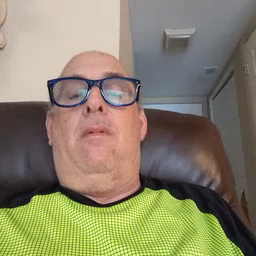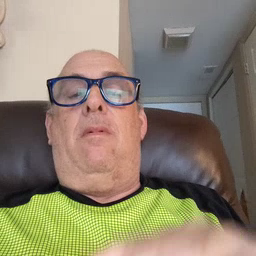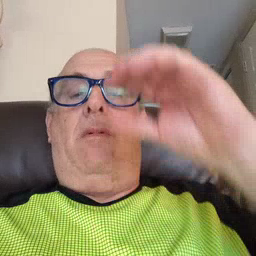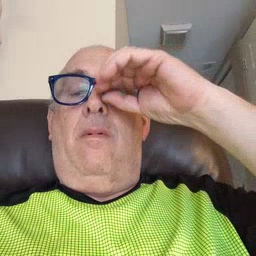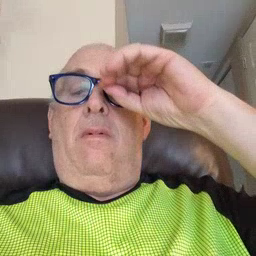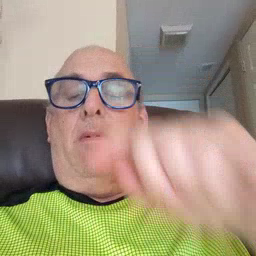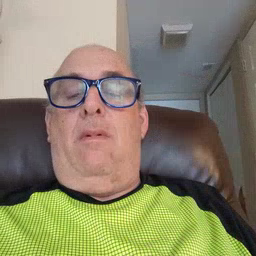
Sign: owl